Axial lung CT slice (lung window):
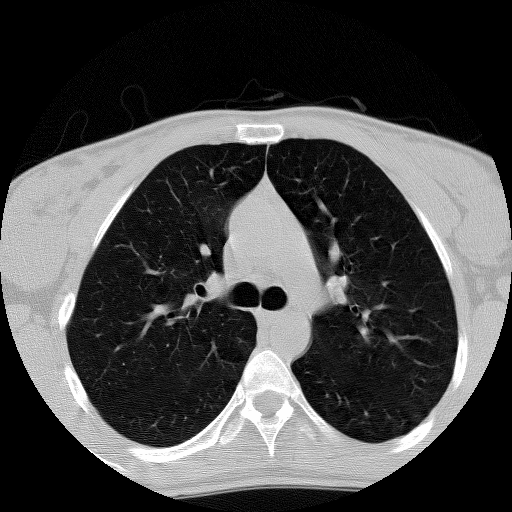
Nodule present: no